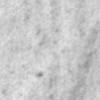
Label: no_change